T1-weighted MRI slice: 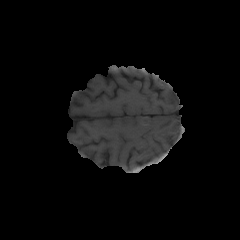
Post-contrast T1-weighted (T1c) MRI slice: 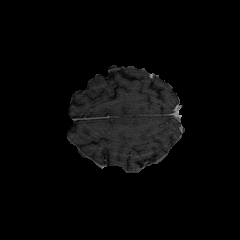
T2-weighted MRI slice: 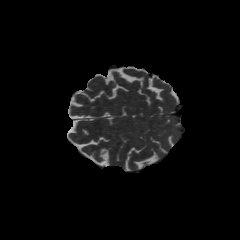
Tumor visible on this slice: no